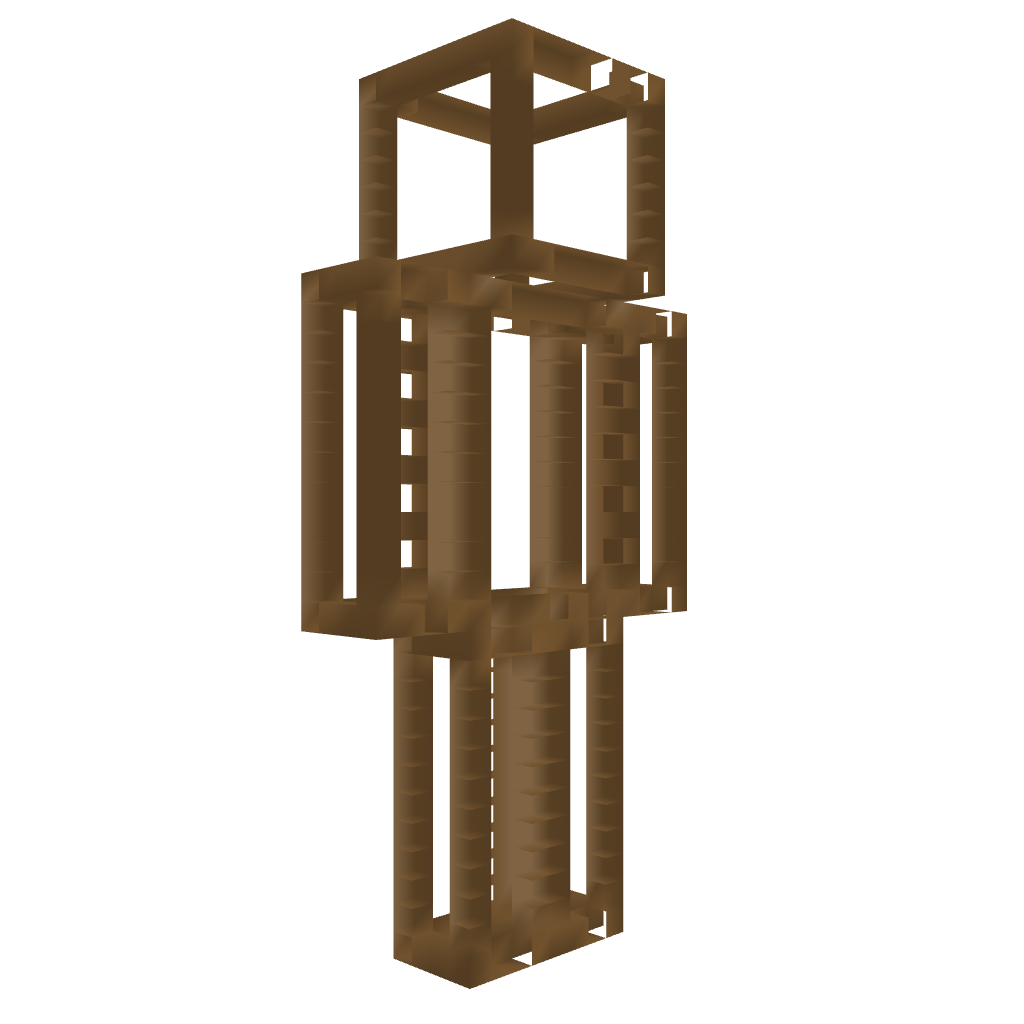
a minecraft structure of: Skin Pattern good quality